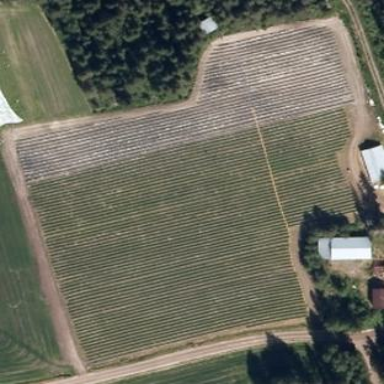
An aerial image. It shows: Farmland with crop of berries.